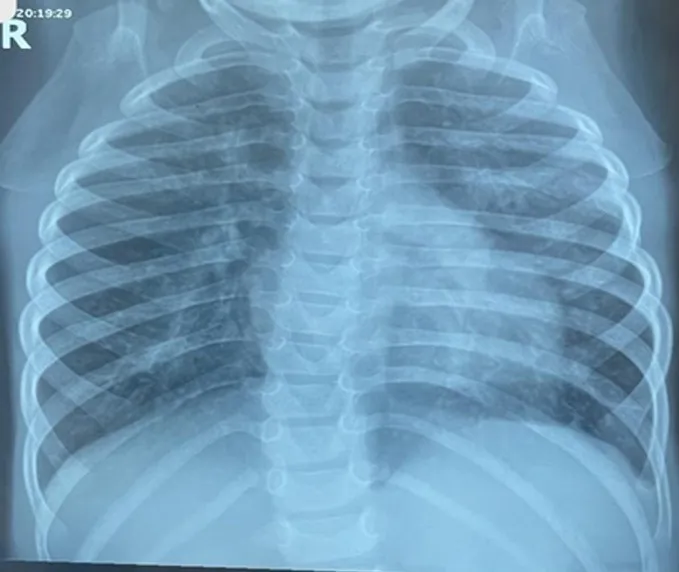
cardiogenic pulmonary edema showing perihilar mottled and fluffy opacities, cardiomegaly, and splaying of the carina.
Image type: radiology (x_ray)